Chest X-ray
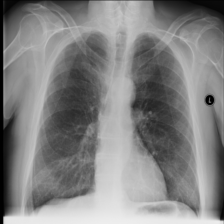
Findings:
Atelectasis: negative
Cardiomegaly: negative
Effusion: negative
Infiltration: positive
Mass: negative
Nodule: negative
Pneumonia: negative
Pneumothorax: negative
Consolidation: negative
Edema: negative
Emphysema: negative
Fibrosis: negative
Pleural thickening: negative
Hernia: negative